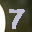
Label: 7